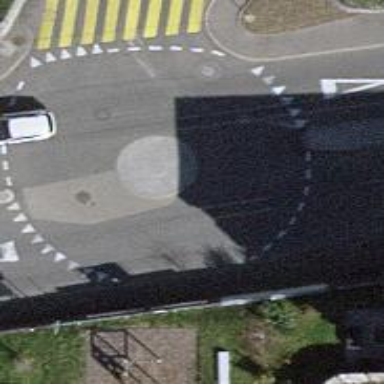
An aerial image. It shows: Mini roundabout on the road.